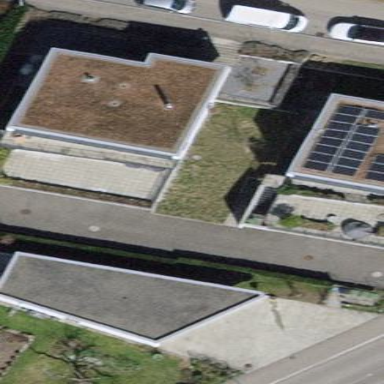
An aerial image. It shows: Residential building.